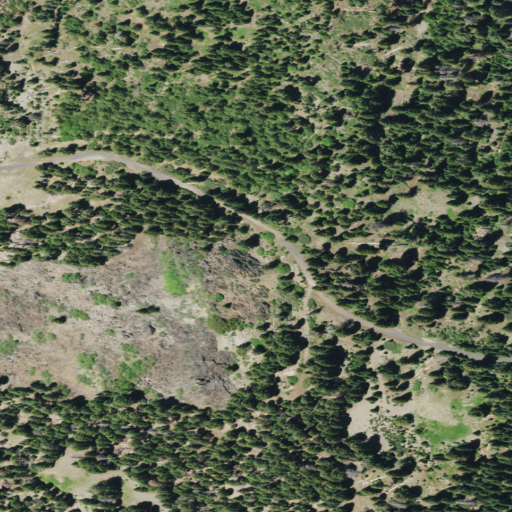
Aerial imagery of mountain in California named Coyote Rock containing grassland, open development, shrub, evergreen forest, and low intensity development